Question: I am using PyDev in Eclipse and I am slowly understanding interpreters and python paths.
One question I do have however is when I go to add a new Interpreter in Eclipse/Pydev I get the below warning message in the "Selection needed" window.
> Select the folders to be added to the SYSTEM Pythonpath!Check:<URL> for more details.

I don't understand the warning message, which one of these is the folder for my projects? Can anyone provide any additional information or guidance?
Which of the above options should I typically select and why, which should I not select and why?
The message seems to say to me, be very careful which one of the below options you select but does not seem to provide good information as to which.
I have read the linked page but maybe I'm missing something
Deepend
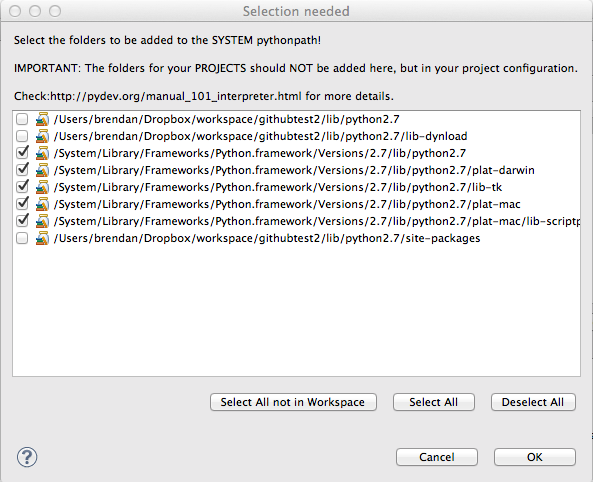
Answer: You must separate the python sources and your projects sources.
I guess that "/Users/brendan/Dropbox/workspace/..." are project folders and shouldn't be added here.